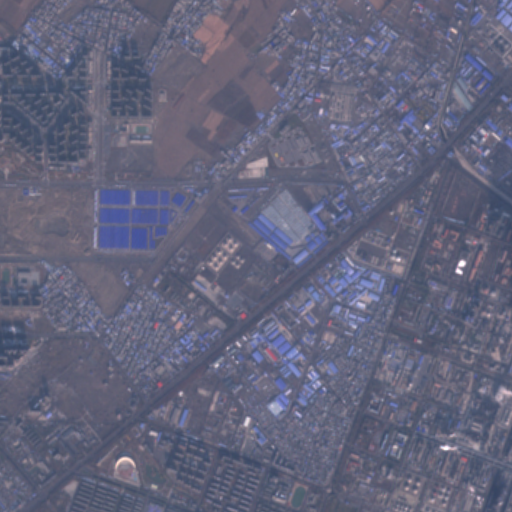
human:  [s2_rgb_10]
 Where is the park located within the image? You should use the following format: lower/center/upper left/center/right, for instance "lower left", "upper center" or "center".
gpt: The park is located in the lower left of the image.
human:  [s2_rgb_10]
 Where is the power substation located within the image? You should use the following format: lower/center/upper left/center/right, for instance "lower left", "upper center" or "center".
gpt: The power substation is located in the upper right of the image.
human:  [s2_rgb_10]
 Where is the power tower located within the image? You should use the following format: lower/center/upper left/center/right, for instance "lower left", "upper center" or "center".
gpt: There is no power tower in the image.